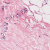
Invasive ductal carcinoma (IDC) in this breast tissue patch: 0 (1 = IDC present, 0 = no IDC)